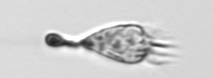
Label: Paratontonia_gracillima